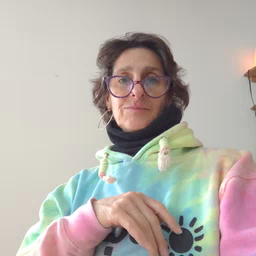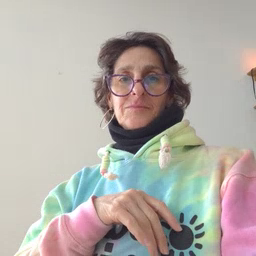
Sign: nap